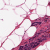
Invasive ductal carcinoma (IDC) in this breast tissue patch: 0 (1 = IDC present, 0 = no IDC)